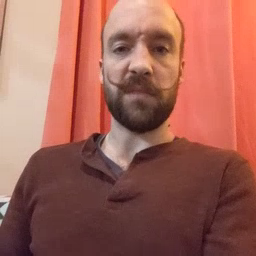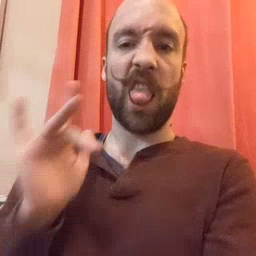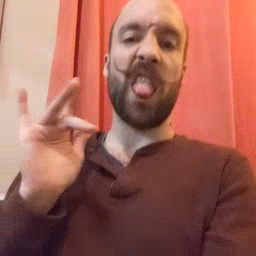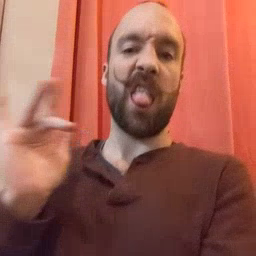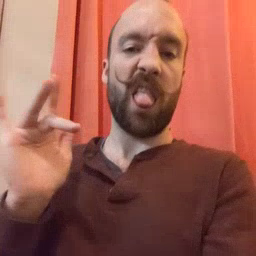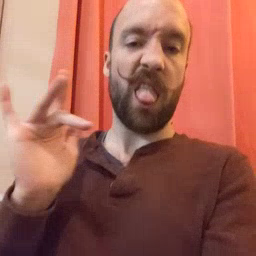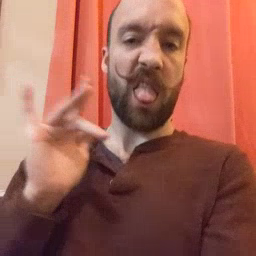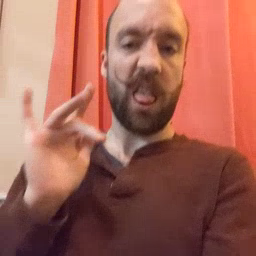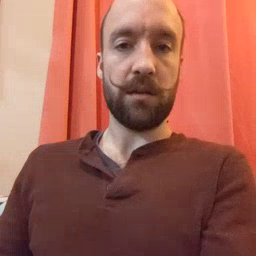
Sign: yucky